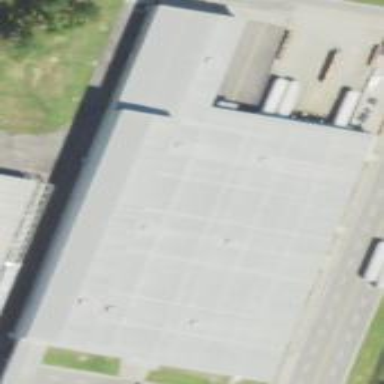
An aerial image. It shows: Industrial building.